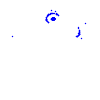
Particle: electron